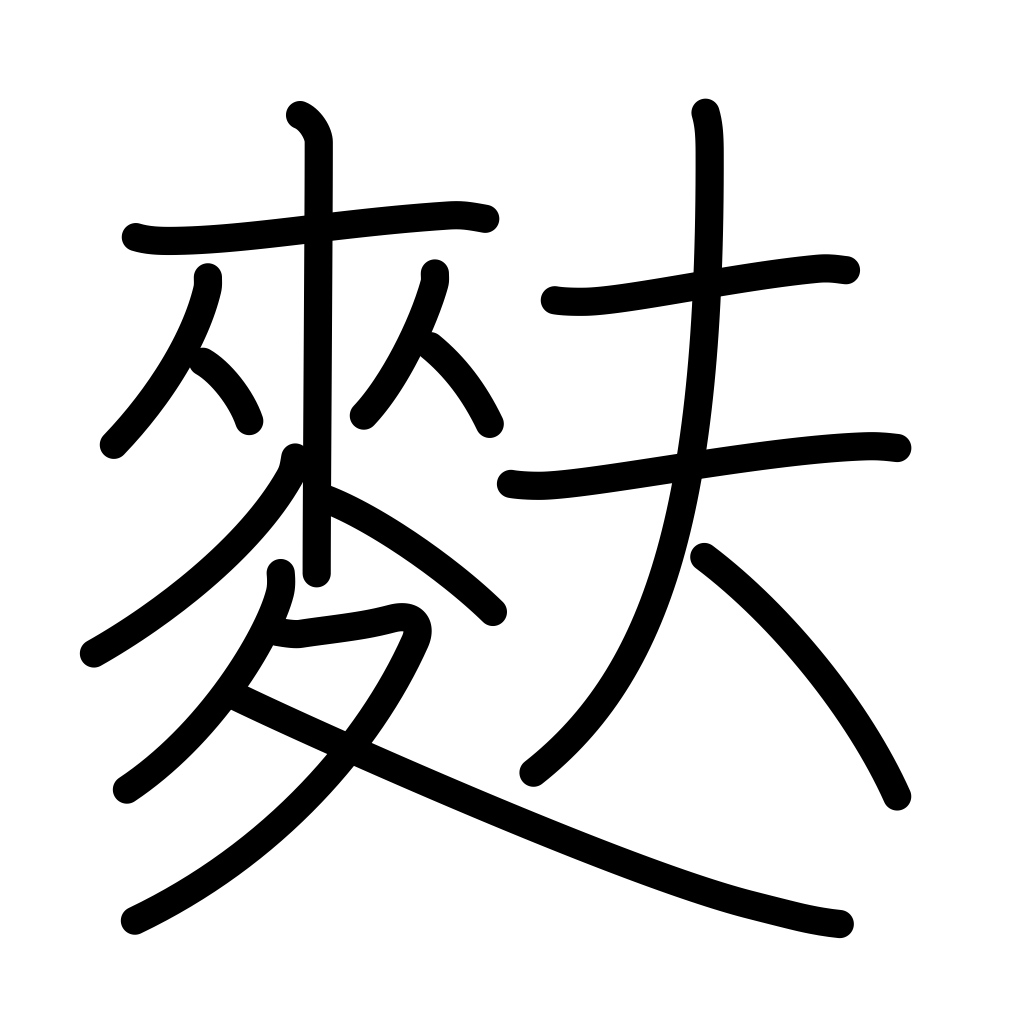
Meaning: light wheat-gluten bread